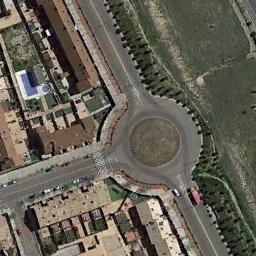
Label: roundabout